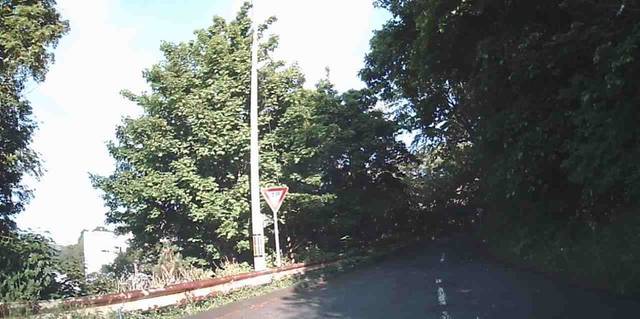
Region: Japan
Coordinates: 42.316, 140.979